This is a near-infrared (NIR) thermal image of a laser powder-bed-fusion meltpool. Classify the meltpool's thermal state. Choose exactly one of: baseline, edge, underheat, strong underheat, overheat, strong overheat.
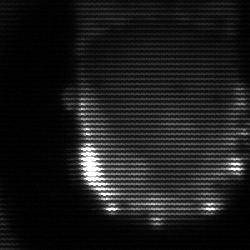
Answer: baseline